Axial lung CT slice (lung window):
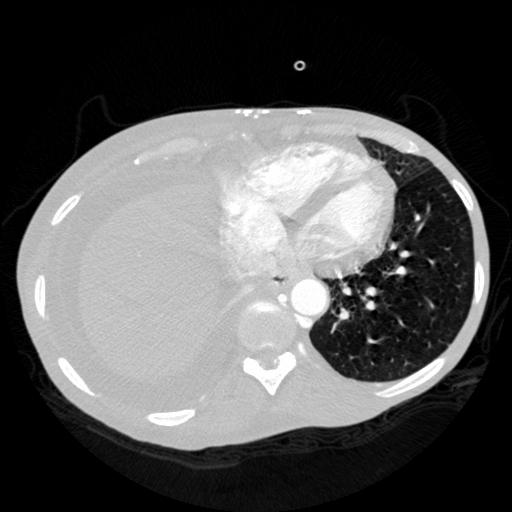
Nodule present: no